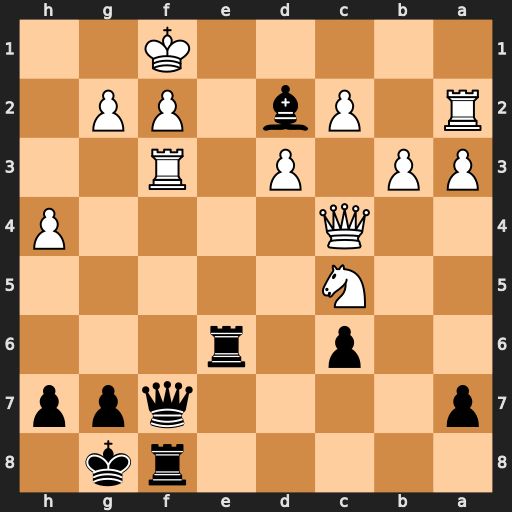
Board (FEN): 5rk1/p4qpp/2p1r3/2N5/2Q4P/PP1P1R2/R1Pb1PP1/5K2
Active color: b
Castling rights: -
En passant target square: -
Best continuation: Re1#